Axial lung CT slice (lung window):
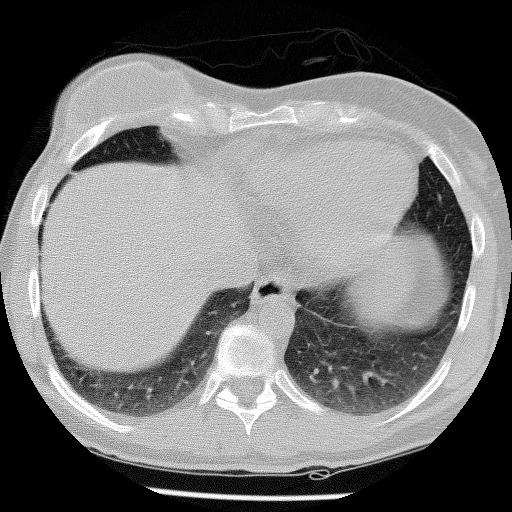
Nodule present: no